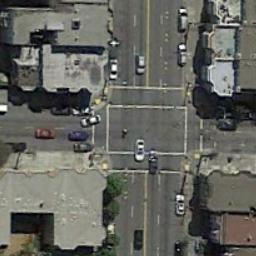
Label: intersection